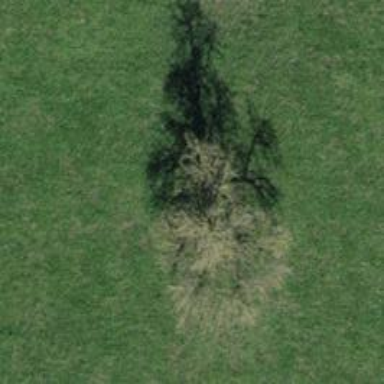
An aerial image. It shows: Beautiful tree in nature.